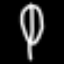
Label: leaf